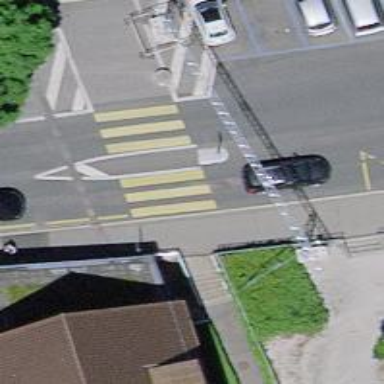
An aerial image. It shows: Uncontrolled road crossing with pedestrian island.